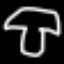
Label: mushroom